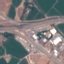
Land use / land cover: Highway